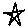
Label: star